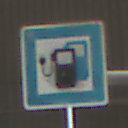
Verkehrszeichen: LadestationFuerElektrofahrzeuge
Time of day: Midday
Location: Indoor (Urban)
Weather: NotSpecified
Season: NotSpecified
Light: Natural